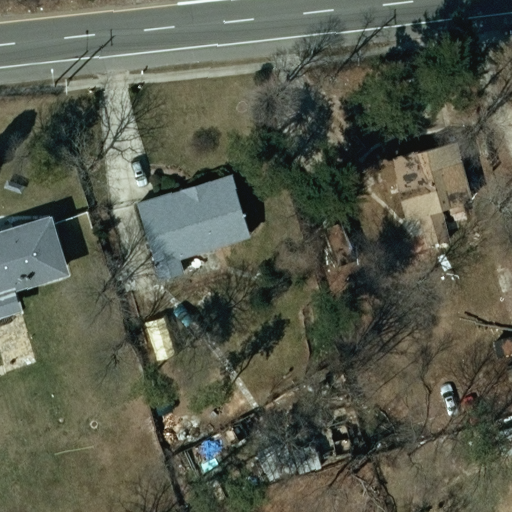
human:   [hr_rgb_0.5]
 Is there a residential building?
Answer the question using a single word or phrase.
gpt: yes

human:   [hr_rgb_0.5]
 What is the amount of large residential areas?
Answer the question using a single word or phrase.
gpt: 1

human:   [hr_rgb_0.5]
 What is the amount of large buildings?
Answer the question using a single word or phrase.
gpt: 0

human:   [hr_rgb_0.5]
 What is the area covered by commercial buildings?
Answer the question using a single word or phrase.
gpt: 0m2

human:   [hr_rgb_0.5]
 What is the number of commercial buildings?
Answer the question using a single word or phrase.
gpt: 0

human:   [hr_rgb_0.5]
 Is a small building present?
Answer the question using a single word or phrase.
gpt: yes

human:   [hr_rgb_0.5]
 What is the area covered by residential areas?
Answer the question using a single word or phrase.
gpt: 10621m2

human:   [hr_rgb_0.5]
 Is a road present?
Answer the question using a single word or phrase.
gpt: yes

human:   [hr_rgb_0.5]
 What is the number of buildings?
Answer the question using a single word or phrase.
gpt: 4

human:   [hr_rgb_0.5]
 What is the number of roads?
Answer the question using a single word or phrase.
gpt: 1

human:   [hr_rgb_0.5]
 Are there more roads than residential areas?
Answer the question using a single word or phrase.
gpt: no

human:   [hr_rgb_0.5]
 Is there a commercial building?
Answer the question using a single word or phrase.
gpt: no

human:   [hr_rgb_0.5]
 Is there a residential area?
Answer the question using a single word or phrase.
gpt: yes

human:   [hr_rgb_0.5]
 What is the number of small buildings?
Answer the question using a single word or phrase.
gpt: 1

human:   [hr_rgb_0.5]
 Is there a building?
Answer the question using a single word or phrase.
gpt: yes

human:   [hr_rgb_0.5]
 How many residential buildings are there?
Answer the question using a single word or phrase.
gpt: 3

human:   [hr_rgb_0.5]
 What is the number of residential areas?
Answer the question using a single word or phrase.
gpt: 1

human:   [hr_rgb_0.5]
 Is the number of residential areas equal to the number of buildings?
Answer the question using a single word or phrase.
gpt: no

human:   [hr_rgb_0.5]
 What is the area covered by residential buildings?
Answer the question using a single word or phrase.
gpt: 614m2

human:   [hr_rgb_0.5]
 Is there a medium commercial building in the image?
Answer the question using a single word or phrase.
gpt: no

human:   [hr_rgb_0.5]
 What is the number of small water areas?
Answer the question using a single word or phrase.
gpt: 0

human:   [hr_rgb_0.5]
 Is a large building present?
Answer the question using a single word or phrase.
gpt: no

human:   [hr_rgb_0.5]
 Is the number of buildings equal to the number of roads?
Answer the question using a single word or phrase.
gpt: no

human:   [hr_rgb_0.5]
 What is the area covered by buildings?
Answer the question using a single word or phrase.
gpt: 650m2

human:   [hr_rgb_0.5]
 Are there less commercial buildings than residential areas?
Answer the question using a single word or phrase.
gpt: yes

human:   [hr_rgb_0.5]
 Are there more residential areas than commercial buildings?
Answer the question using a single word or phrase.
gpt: yes

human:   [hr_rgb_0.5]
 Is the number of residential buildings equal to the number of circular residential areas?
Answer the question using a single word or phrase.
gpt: no

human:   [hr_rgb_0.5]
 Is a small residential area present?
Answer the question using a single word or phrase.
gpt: no

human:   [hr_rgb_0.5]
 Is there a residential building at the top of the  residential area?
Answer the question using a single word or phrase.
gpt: yes

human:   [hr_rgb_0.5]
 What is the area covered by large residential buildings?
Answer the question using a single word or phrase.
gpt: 0m2

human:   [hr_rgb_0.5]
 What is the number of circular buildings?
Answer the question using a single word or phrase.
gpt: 0

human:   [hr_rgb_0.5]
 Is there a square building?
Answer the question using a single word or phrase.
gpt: no

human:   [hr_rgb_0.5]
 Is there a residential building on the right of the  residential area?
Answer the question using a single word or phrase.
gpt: no

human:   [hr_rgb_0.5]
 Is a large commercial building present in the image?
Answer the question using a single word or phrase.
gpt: no

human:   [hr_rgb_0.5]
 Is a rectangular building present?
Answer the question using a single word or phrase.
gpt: yes

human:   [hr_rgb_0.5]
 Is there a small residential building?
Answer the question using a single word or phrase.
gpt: no

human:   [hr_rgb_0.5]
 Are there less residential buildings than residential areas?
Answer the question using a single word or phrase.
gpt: no

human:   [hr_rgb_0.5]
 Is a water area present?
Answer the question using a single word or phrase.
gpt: no

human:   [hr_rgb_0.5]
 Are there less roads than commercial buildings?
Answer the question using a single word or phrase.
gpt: no

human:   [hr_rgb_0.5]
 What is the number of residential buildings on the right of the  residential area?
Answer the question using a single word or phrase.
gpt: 0

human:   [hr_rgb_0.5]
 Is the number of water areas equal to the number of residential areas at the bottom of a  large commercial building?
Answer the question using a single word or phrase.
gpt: yes

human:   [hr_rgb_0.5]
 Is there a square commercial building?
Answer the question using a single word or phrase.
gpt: no

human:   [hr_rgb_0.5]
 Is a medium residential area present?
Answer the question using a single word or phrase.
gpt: no

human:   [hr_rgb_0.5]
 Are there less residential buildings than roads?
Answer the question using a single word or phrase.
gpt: no

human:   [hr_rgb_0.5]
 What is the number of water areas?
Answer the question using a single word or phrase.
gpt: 0

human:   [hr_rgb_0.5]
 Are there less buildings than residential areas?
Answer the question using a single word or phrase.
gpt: no

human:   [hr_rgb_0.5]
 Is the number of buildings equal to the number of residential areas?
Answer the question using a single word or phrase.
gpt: no

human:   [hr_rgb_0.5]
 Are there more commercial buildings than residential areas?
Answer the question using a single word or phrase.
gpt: no

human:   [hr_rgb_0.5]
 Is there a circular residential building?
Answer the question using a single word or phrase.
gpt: no

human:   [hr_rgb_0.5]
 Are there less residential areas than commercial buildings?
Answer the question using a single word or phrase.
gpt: no

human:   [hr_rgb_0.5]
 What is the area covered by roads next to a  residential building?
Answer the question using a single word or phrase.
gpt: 0m2

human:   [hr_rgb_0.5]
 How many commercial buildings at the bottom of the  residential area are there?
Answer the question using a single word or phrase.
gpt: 0

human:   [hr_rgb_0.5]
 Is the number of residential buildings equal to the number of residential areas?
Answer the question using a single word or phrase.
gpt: no

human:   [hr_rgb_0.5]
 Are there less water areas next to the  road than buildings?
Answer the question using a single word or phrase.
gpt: yes

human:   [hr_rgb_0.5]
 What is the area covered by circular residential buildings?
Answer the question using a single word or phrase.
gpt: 0m2

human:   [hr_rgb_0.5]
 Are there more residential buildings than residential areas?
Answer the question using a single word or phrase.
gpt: yes

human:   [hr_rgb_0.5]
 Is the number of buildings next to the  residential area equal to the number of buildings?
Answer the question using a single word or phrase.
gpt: yes

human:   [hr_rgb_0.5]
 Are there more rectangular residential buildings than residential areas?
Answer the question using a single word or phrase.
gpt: yes

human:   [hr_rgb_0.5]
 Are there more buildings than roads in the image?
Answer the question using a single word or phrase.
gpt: yes

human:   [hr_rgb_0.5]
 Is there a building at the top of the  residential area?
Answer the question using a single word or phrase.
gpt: yes

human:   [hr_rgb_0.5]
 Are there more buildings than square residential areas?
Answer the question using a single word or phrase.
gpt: yes

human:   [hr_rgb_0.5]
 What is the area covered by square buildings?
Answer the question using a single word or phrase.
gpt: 0m2

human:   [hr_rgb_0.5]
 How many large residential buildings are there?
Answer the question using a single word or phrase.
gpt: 0

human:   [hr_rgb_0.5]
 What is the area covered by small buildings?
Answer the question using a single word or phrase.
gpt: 35m2